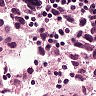
Metastatic tissue present: yes